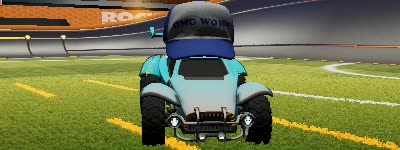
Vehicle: octane